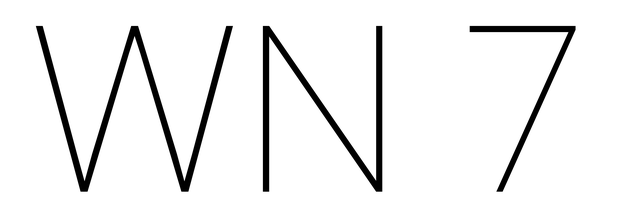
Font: Roboto_Thin